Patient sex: M
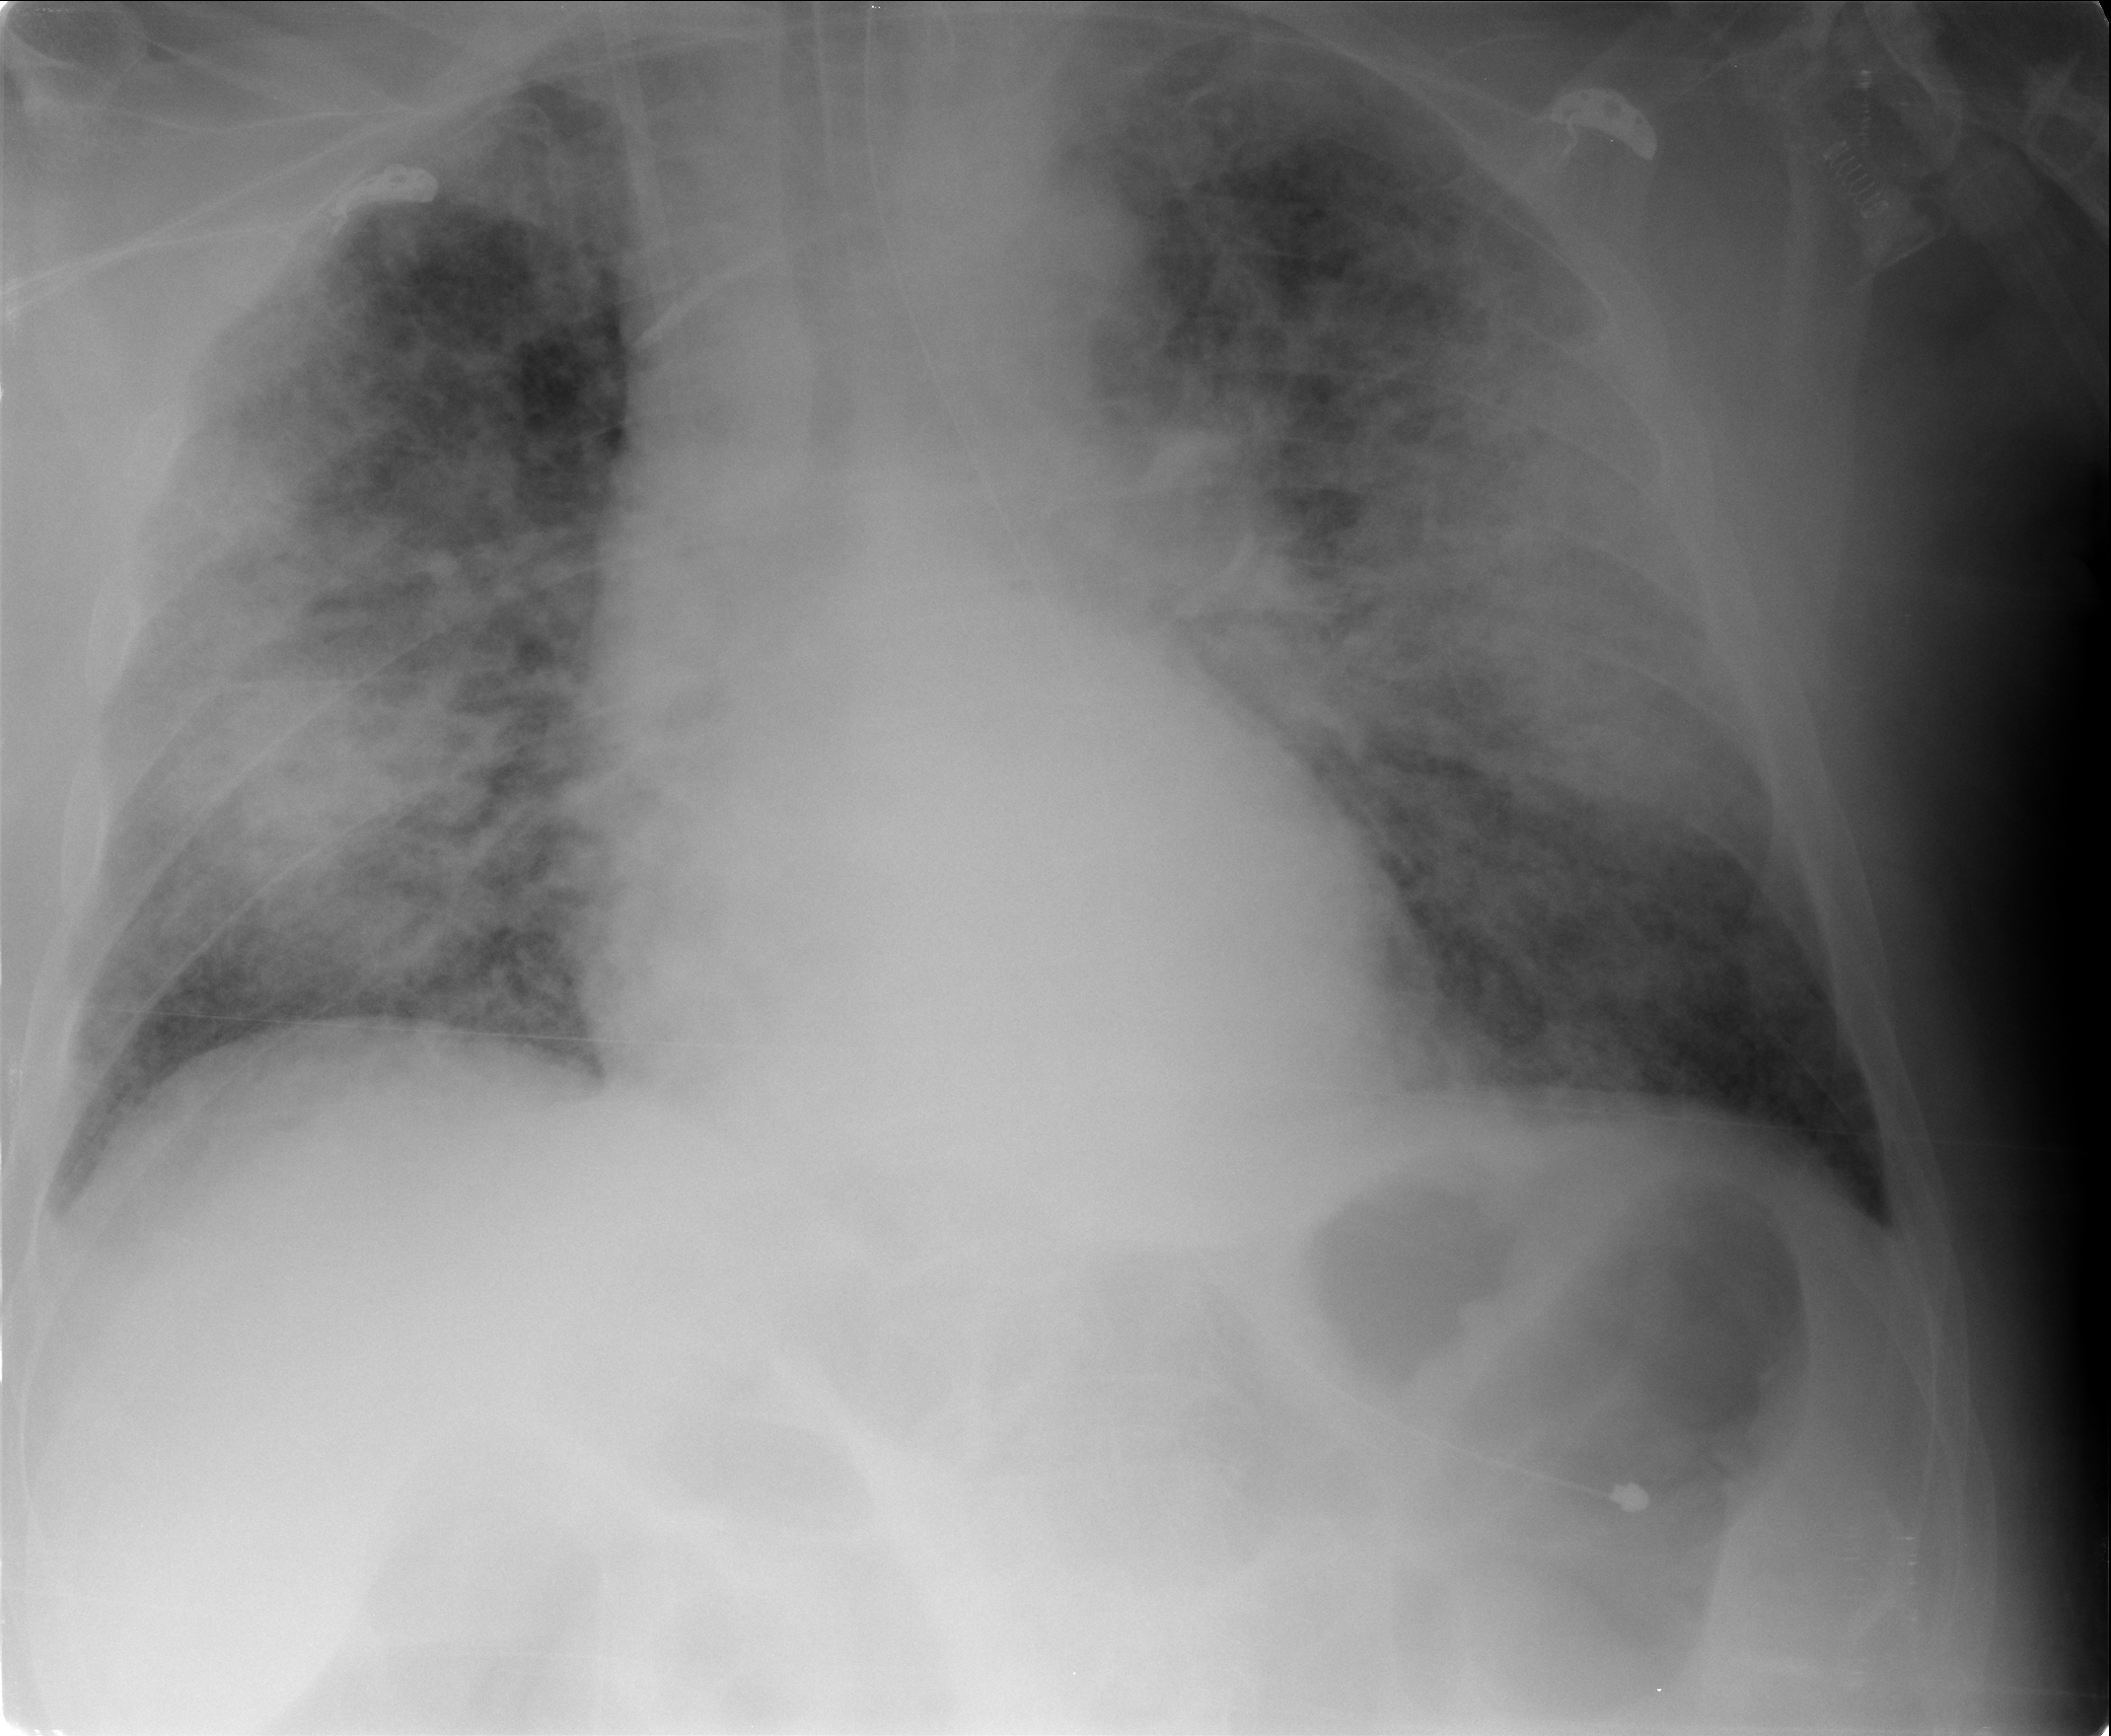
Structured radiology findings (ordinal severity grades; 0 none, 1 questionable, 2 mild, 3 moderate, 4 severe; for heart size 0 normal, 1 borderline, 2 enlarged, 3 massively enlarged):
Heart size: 0
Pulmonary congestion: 2
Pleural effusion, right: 2
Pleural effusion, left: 2
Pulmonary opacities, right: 4
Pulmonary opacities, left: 4
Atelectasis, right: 3
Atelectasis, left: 3